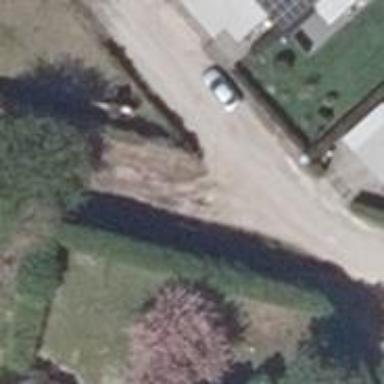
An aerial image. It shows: Residential road with compacted surface.